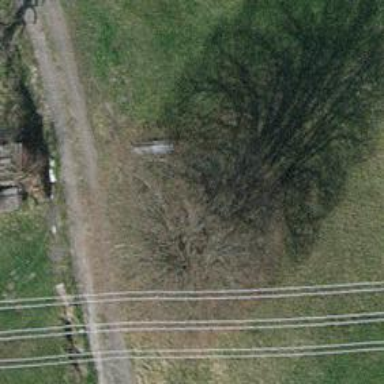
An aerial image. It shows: Single tag "natural: tree."